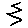
Label: zigzag